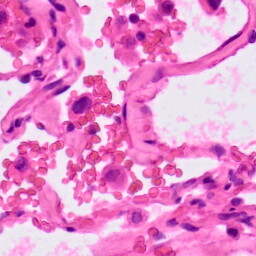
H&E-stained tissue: Lung